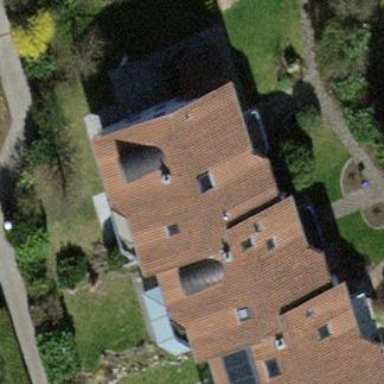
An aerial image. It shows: Terrace building with gabled roof.